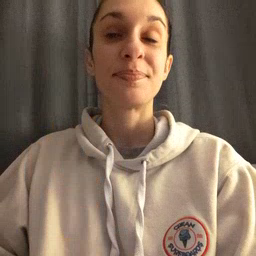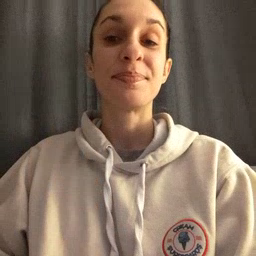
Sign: better